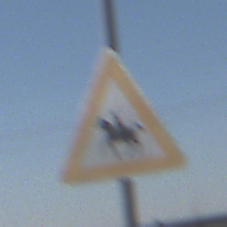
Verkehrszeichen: ReiterRechts
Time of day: Midday
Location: Outdoor (RoadRail)
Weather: Clear
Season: Summer
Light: Natural